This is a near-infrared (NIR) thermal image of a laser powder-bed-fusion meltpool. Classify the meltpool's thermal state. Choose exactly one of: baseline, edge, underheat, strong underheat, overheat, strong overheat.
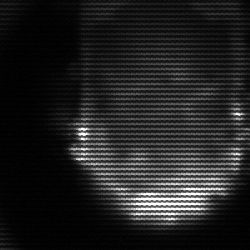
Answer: baseline